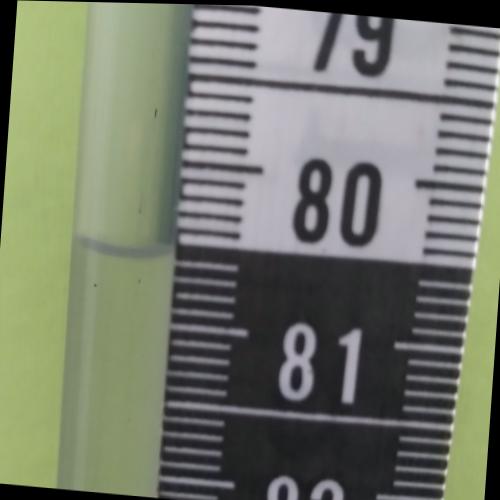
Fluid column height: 80.6 cm